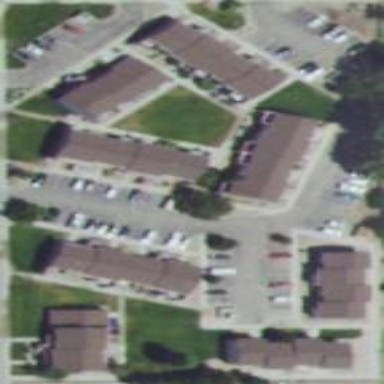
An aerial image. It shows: Residential area with apartments.